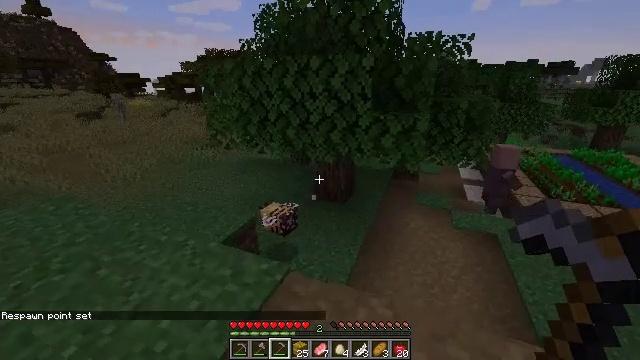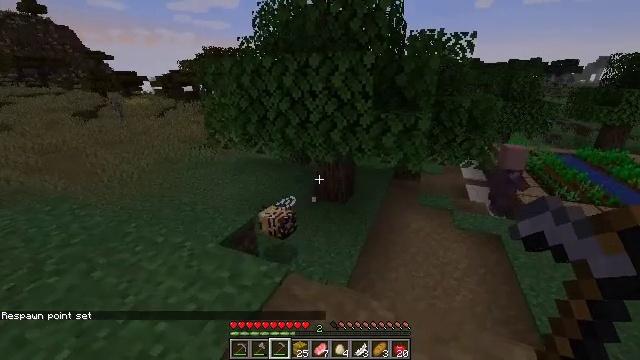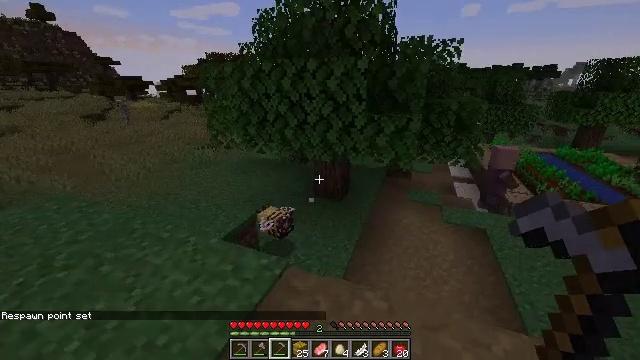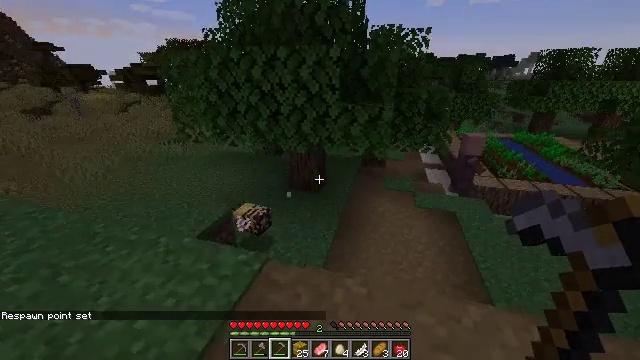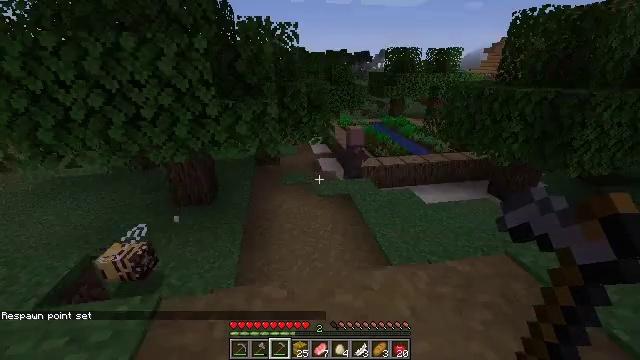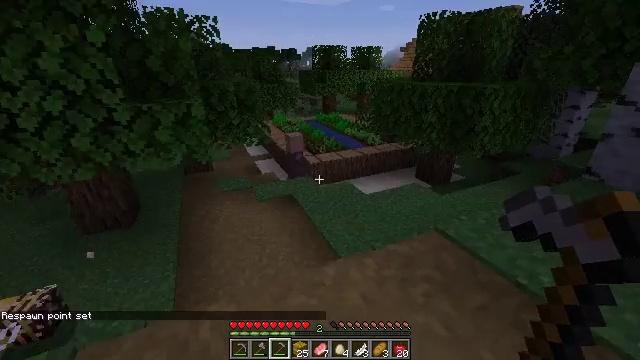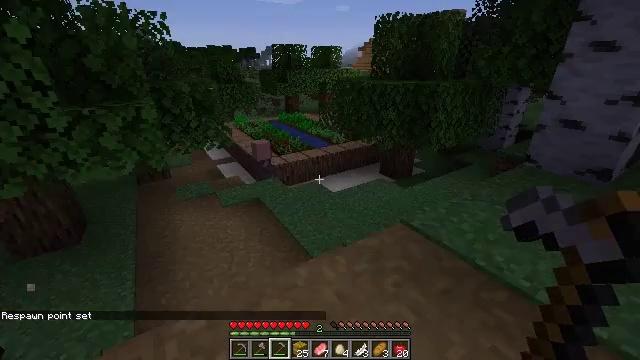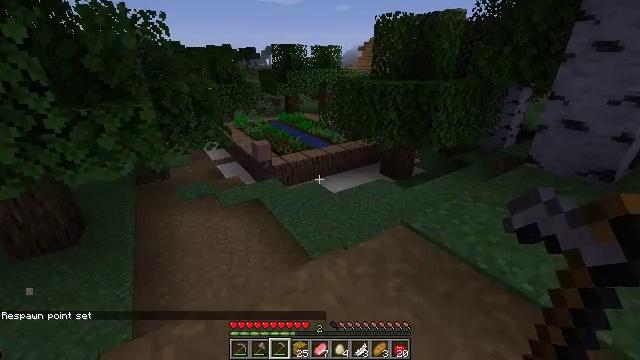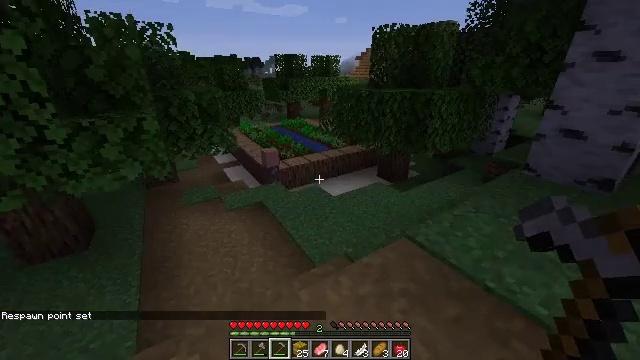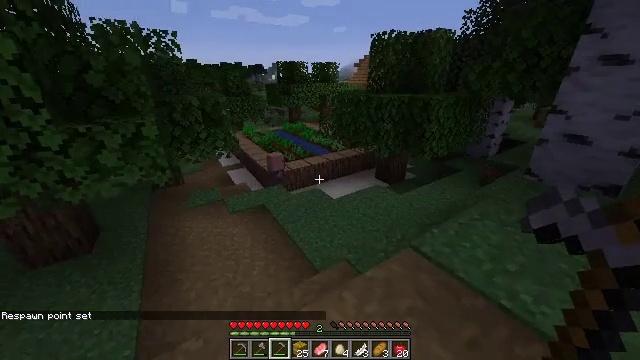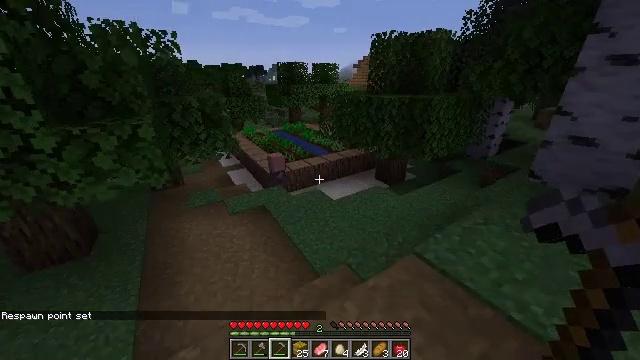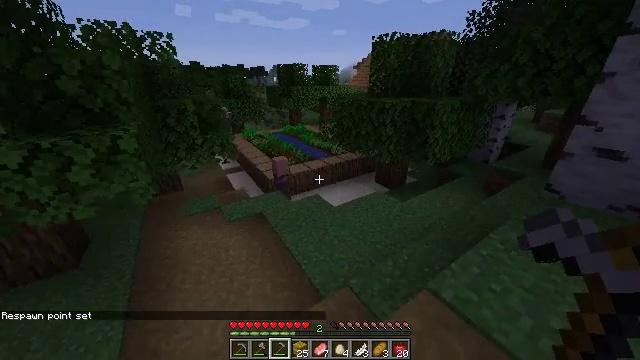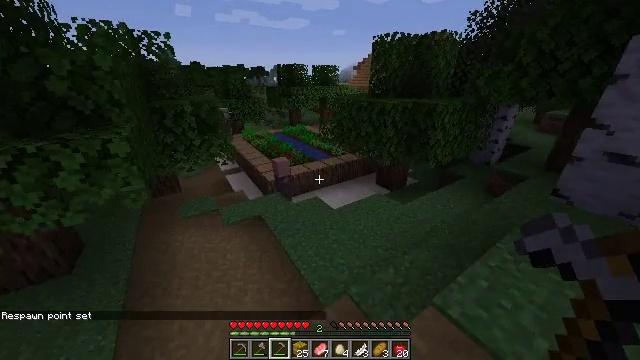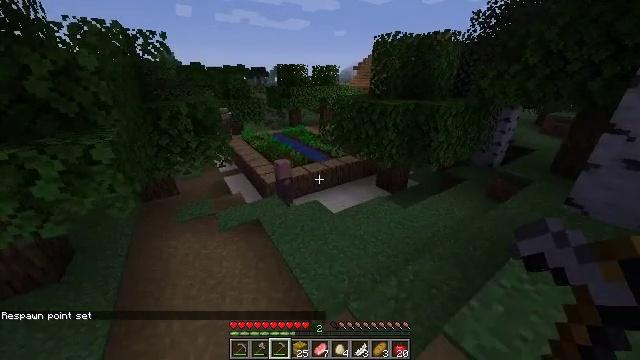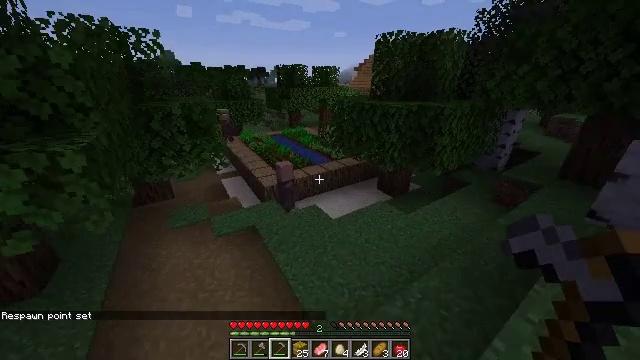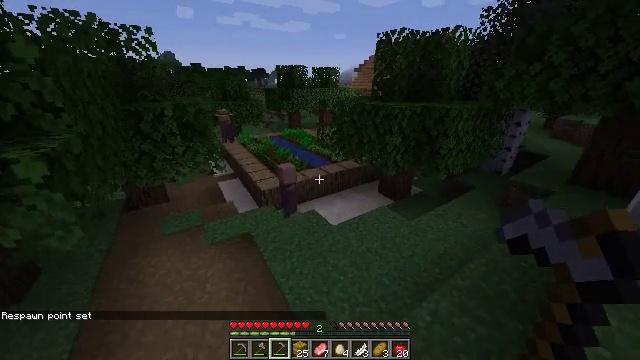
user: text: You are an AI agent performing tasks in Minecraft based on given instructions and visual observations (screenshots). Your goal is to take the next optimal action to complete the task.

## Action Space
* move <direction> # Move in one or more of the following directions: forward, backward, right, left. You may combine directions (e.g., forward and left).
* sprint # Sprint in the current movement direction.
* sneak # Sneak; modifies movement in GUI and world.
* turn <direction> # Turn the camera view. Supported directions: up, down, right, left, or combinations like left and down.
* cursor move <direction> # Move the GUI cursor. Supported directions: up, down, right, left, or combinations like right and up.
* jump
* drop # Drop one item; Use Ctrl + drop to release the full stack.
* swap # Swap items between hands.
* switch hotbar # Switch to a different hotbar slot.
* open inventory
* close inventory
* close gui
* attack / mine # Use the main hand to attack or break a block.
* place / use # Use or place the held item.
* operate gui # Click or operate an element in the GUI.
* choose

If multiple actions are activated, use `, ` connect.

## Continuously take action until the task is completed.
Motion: motion action
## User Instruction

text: Harvest hay blocks from the village.
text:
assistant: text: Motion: no_op
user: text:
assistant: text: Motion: no_op
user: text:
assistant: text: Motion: turn right and down
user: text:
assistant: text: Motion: turn right
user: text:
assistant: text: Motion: turn right
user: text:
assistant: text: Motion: turn right
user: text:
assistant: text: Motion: move forward, sprint
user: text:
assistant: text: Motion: move forward, sprint
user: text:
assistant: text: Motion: move forward, sprint
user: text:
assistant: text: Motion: move forward, sprint
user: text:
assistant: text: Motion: move forward, sprint
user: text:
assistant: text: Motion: move forward, sprint
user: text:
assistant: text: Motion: move forward, sprint
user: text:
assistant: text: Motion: move forward, sprint
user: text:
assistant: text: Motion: move forward, sprint
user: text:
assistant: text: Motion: move forward, sprint
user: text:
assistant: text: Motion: move forward, sprint
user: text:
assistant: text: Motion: move forward, sprint
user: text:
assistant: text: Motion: move forward, sprint
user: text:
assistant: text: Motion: move forward, sprint
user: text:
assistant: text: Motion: move forward, sprint
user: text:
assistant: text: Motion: move forward, sprint, turn left
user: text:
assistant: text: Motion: move forward, sprint, turn left and up
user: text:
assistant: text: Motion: move forward, sprint, turn left and up
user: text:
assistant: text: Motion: move forward, sprint, turn left
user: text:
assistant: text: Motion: move forward, sprint
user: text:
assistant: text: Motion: move forward, sprint
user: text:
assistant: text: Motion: move forward, sprint
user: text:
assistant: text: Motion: move forward, sprint
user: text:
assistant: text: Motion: move forward, sprint